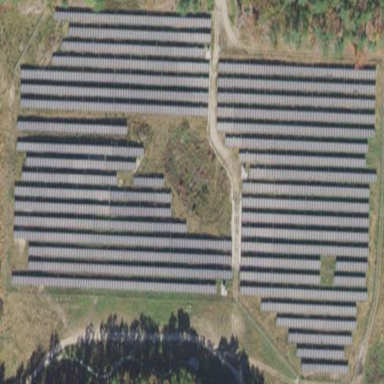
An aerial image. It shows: Solar power plant using photovoltaic technology.